Question: I'm trying to do three really basic things inside of a multi-line math mode in Sphinx (version 1.1.2-1).
1. Write underscores as part of my variable names even in math mode;
2. Use the ig, iggl, etc., delimiters to make large brackets and parentheses;
3. and include regular text as part of equations.
Note the following two things. (1) I am using a raw string in my Python code for the Sphinx-markup documentation, so extra backslashes are not needed for escape characters, and (2) I am not doing inline math mode, which is delimited like this in Sphinx:
'''
:math:'Some math stuff goes here' regular text could go here...
'''
Instead, I am doing multi-line stuff, often like 'eqnarray' in LaTeX:
'''
.. math::
DividendYield &=&
rac{DVT(t)}{CurrentMarketCap} \
Avg_Assets &=& iggl( A/B iggr) extrm { when B is not zero...}
'''
Currently, I get Sphinx errors (and the generated doc pages look like gibberish), that say things like:
'''
Unknown LaTeX command: textrm
'''
The same happens for 'iggl'. For the underscore, it just always interprets it as if I am denoting a subscript, but if I use ' extunderscore' or other tricks then it throws the same sorts of errors as above.
Underscores within math mode, the 'textrm' command, and big delimiters are extremely basic parts of every native TeX package I've ever used. So why are they inaccessible through Sphinx?
One particular Python file that I am working on calculates Book Equity data for me. So below, when you see the stuff about BookEquity, that's the reference. I can't run our build-docs process except through a version control system, so making a reproducible error was easiest if I just modified an existing file.
However, all I did was to add the following class function in my code, with a simple docstring.
'''
def foo(self):
r"""
Sample docstring
.. math::
Ax &=& b \
Cx &=& iggl(
rac{x/y}iggr) extrm{ if y is not zero.}
"""
pass
'''
And then the image below is the output coming from building the docs with Sphinx 1.1.2-1.

If you right-click and select 'view image' you can see a better version.
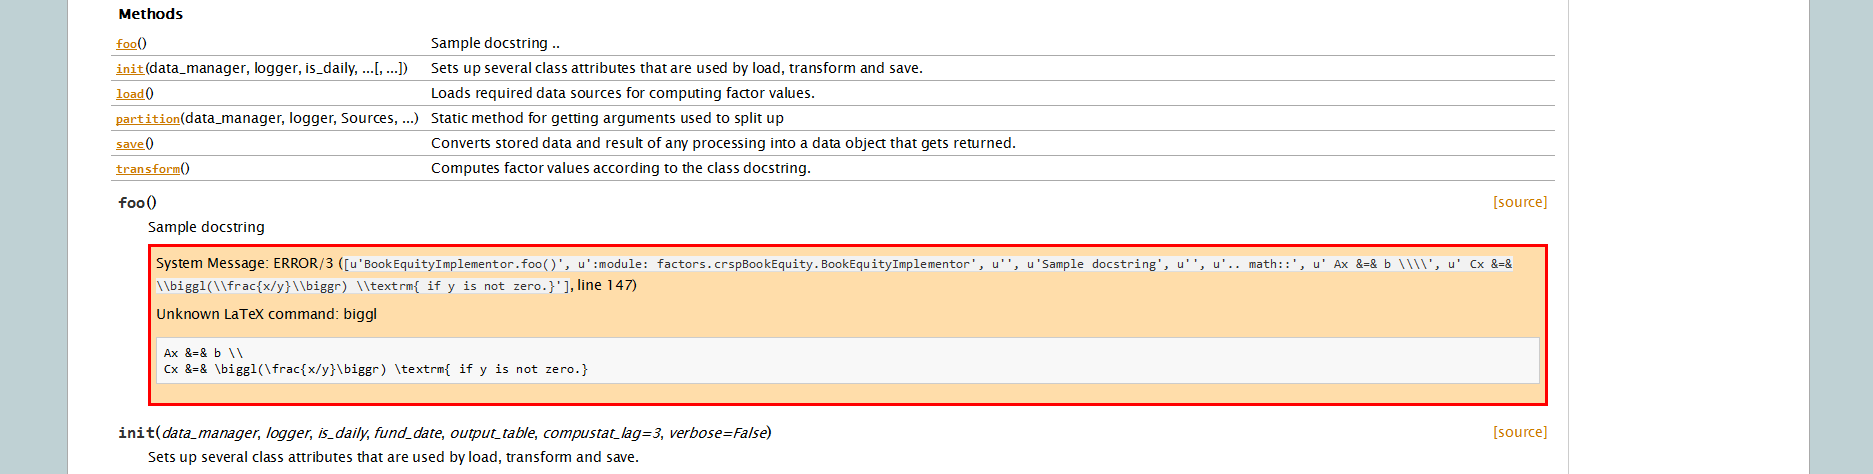
Answer: You have to edit the standard configuration file that 'sphinx-quickstart' creates, otherwise sphinx will barf at math blocks. In the file 'conf.py', I changed
'''
extensions = []
'''
to
'''
extensions = ['sphinx.ext.pngmath']
'''
After that the following rst file more-or-less worked;
'''
.. foo documentation master file, created by
sphinx-quickstart on Thu Oct 25 11:04:31 2012.
You can adapt this file completely to your liking, but it should at least
contain the root 'toctree' directive.
Welcome to foo's documentation!
===============================
Contents:
.. toctree::
:maxdepth: 2
This is the first chapter
=========================
Instead, I am doing multi-line stuff, often like eqnarray in LaTeX:
.. math::
DividendYield &=&
rac{DVT(t)}{CurrentMarketCap} \
Avg_Assets &=& iggl( A/B iggr) extrm { when B is not zero...}
'''
It produced the following LaTeX code for the math fragment:
'''
\chapter{This is the first chapter}
\label{index:welcome-to-foo-s-documentation}\label{index:this-is-the-first-chapter}
Instead, I am doing multi-line stuff, often like eqnarray in LaTeX:
egin{gather}
egin{split}DividendYield &=&
rac{DVT(t)}{CurrentMarketCap} \
Avg_Assets &=& iggl( A/B iggr) extrm { when B is not zero...}\end{split}
otag\egin{split}\end{split}
otag
\end{gather}
'''
The choice of using the combination of split and gather seems a bit weird to me, and obviously doesn't work well with the code you wrote for eqnarray, but this is hardcoded in Sphinx.
Running pdflatex did stop at '\end{gather}', with the error 'Extra alignment tab has been changed to \cr.' but I was able to proceed past that by entering nonstopmode. This give me the following result:

While there is still something wrong with the alignment (because of the differences between the 'split' and 'eqnarray' environments), the textrm and biggl seem to work fine. (Note that you'll still have to escape the underscore in 'Average_Assets', but that is par for the course, AFAICT).
You get away with postprocessing the generated LaTeX code, e.g. by replacing 'egin{gather}egin{split}' and '\end{split}
otag\egin{split}\end{split}
otag\end{gather}' by the math environment of your choice.
:
The screenshot from the update seems to be from a webpage, not a LaTeX document! So it looks to me that what is producing the error is the handler that converts the LaTeX math notation so something a browser can show. That will be probably be either 'MathJax' or 'jsMath'. From looking at the code, 'pngmath' would produce other error messages. According to <URL>, it doesn't look like jsmath supports '\Biggl'. So my best guess is that SPhinx is configured to use jsMath. A peek at the source of the generated web page should tell you what is used to render the math. If my guess is correct, switching the configuration to use mathjax and slightly adapting your equation might fix the problem.
: I can definitely confirm that it works fine with MathJax (see below). I don't have jsMath installed, though.